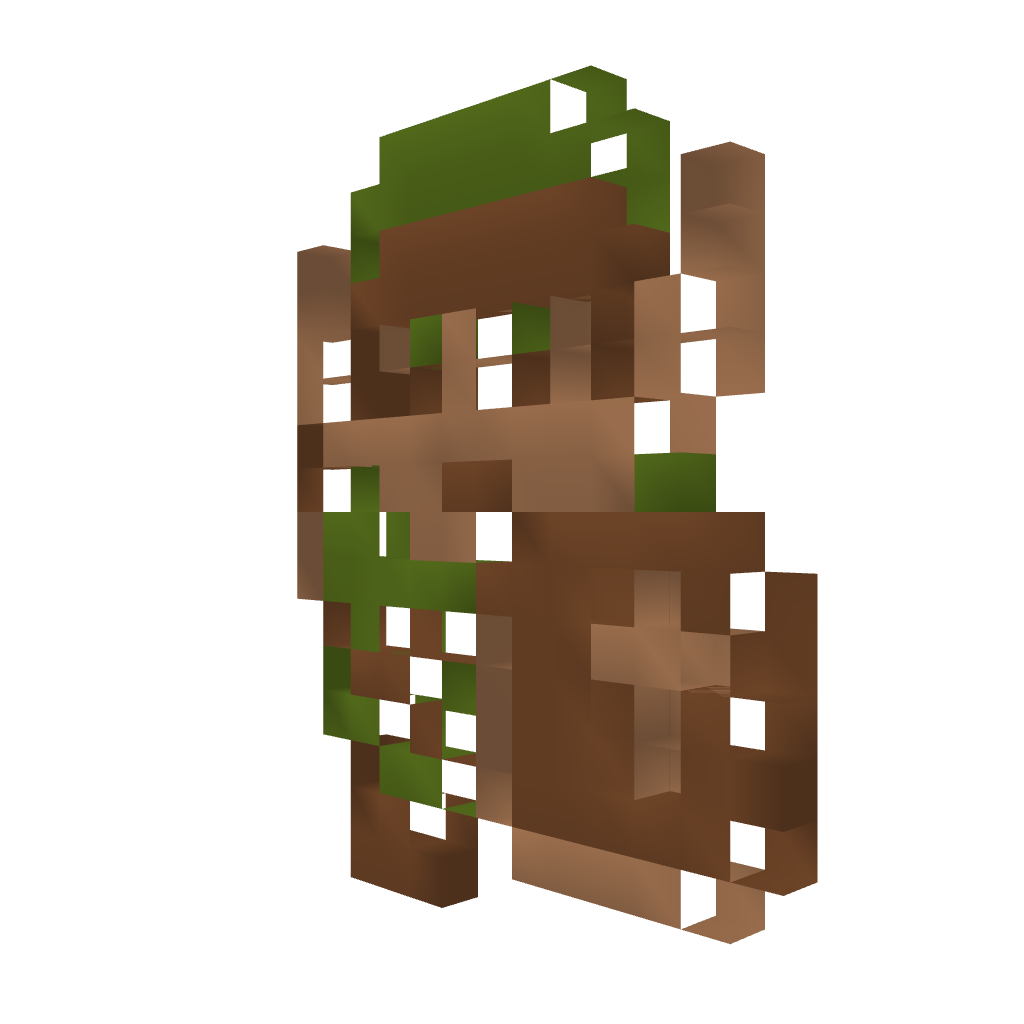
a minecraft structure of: Link 8-Bit Style